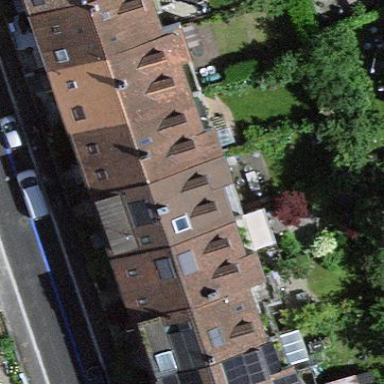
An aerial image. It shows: Terrace building.